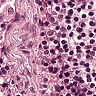
Metastatic tissue present: no